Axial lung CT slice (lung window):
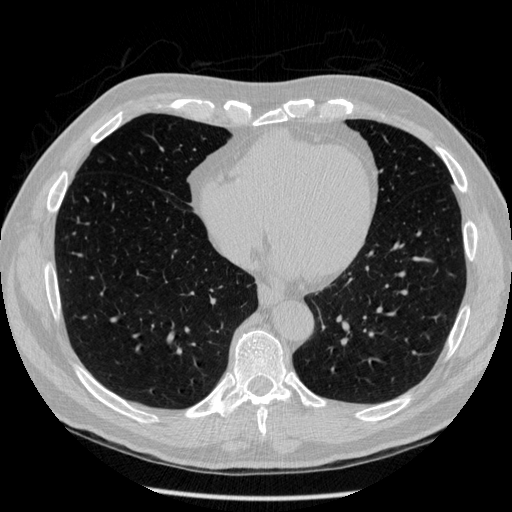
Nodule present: no